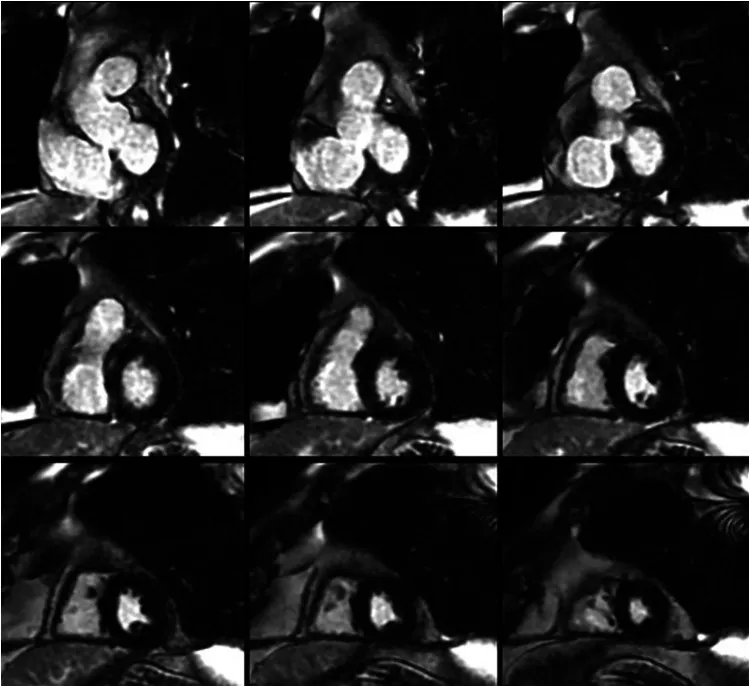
Short-axis cardiac magnetic resonance images demonstrating normal biventricular size and no evidence of late gadolinium enhancement.
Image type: radiology (mri)